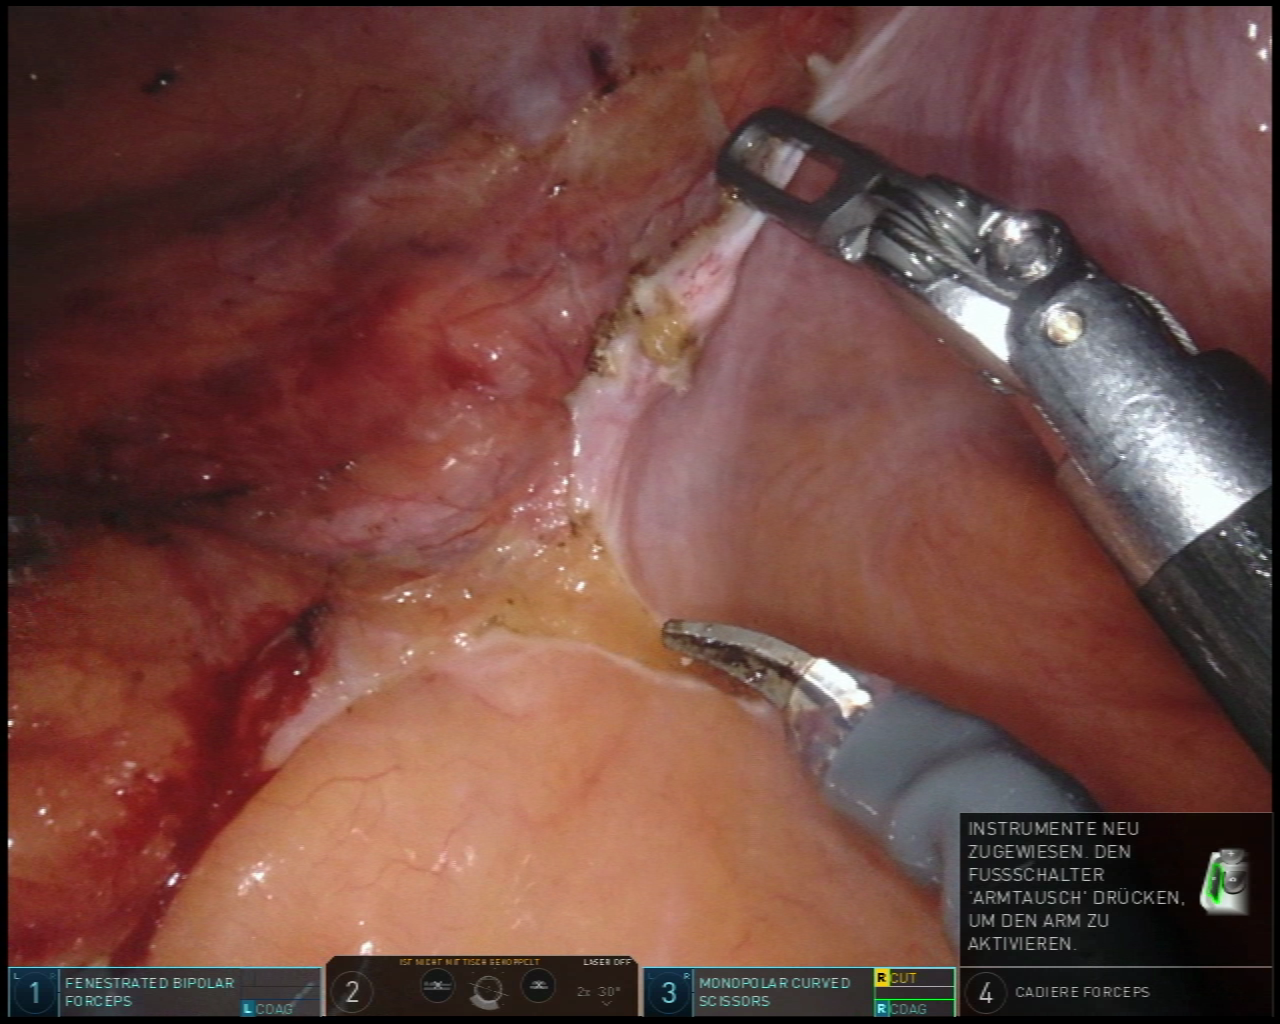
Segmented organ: ureter
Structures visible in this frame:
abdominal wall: yes
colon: no
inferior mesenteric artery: no
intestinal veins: no
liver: no
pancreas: no
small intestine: no
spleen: no
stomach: no
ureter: yes
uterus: no
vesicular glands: no